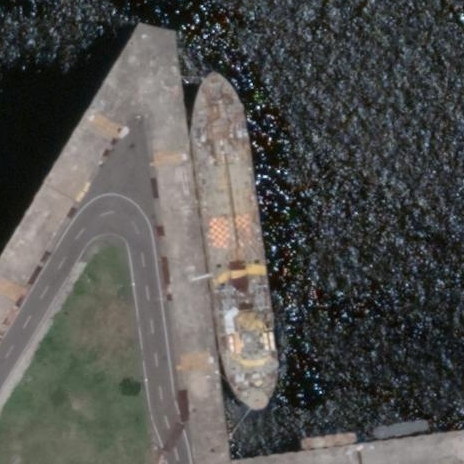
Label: civil